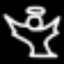
Label: angel